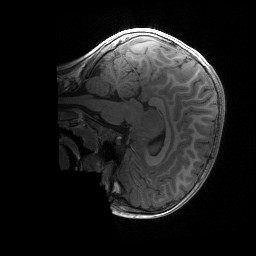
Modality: T1w
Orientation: sagittal
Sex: male
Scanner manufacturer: siemens
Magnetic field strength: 3 T
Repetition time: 1.9 s
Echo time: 0.00243 s